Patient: sex M, age 43
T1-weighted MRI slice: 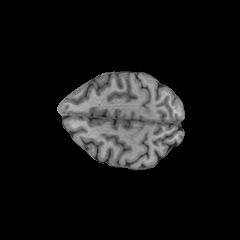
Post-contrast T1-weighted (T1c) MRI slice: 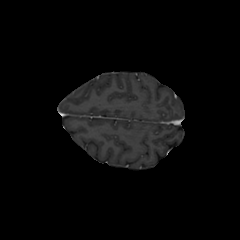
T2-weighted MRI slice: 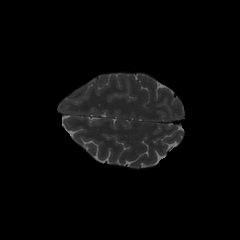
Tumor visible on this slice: no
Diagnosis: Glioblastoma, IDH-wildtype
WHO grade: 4